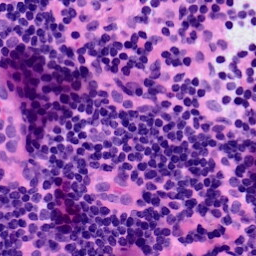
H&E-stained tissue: LymphNode